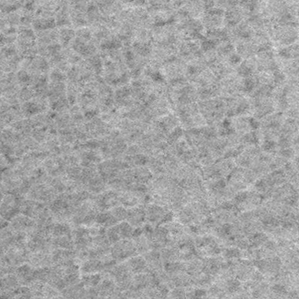
Label: frost